Brain MRI, t1w sequence, axial 2D slice.
Patient: age 34, sex F, weight 90 kg, height 1.9 m
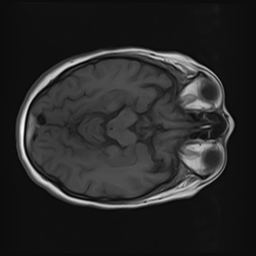